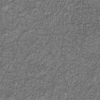
Label: not_dusty